Question: not sure why whenever i call the default file manager via intent, there is a "Package Installer" in the list, selecting it would popup and error "There is a problem parsing the package".
screenshot:

im using this code btw
'''
intent = new Intent();
intent.addCategory(Intent.CATEGORY_DEFAULT);
intent.setData(Uri.parse("file://" + mRecorder.getRecordDir()));
startActivity(intent);
'''
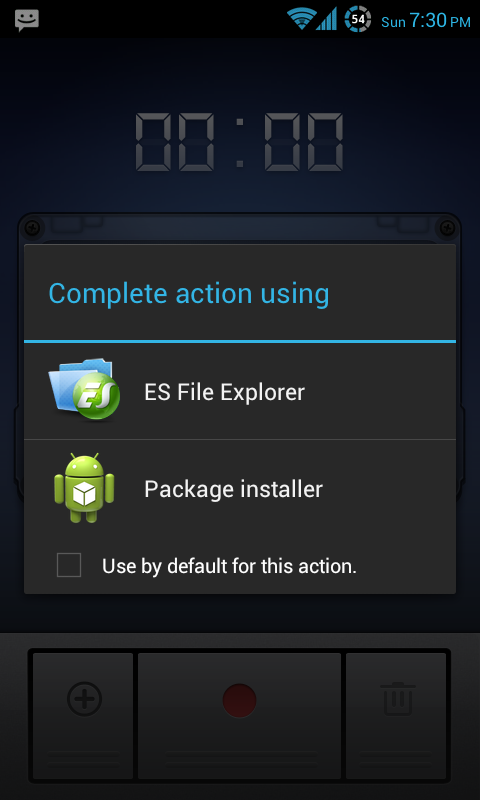
Answer: You have no action on your 'Intent'. If you are going to use implicit 'Intents', please provide an action.
> whenever i call the default file manager via intent
First, there is no "default file manager" in Android, as Mr. Stratton points out in his comment.
Second, I have no idea why you think that 'Intent' would bring up a "default file manager" in any case.